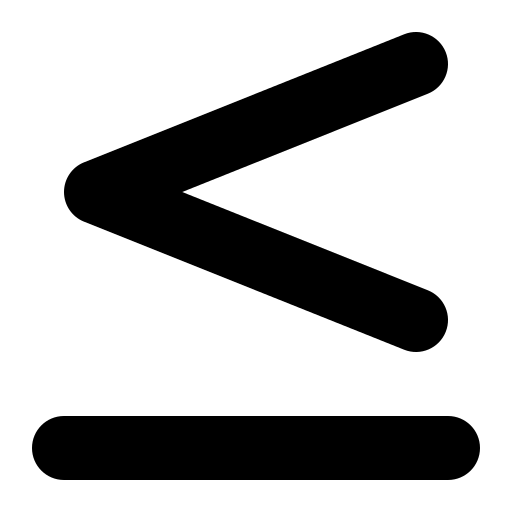
Tags: icon, FontAwesome, fa-icon, solid, less, than, equal